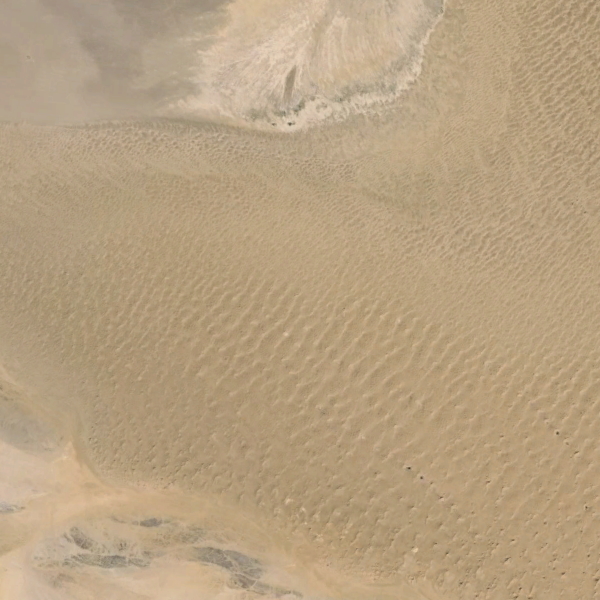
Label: Desert